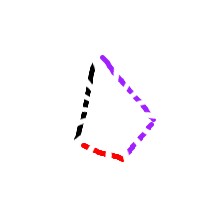
Shape: kite